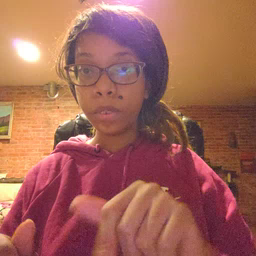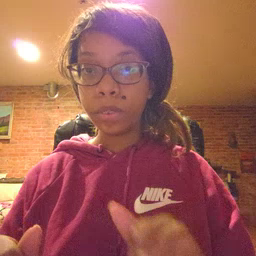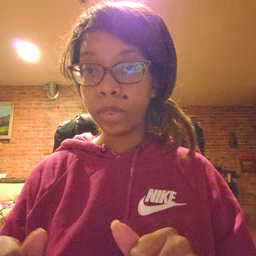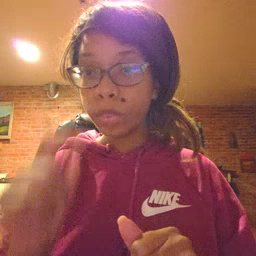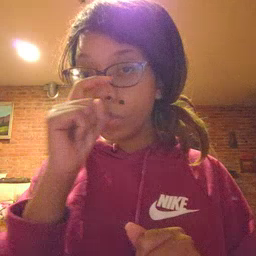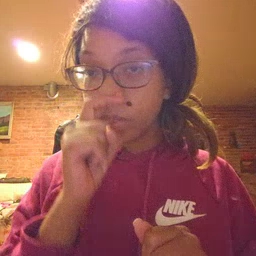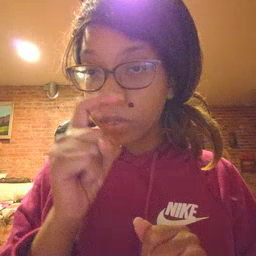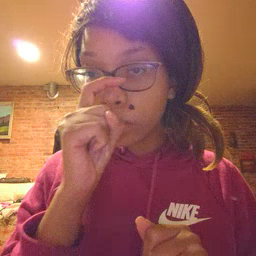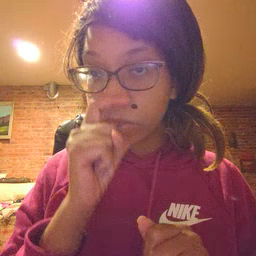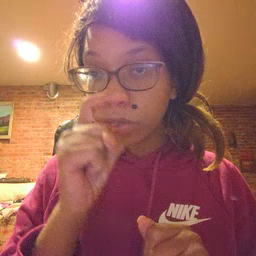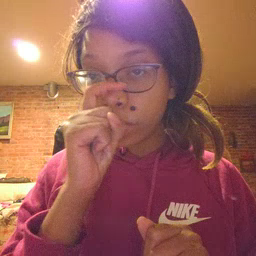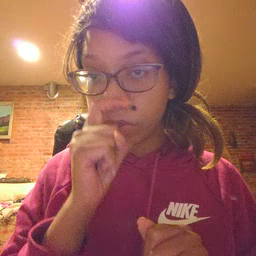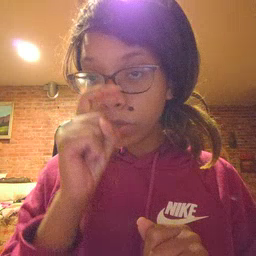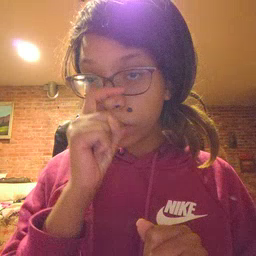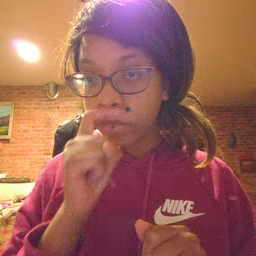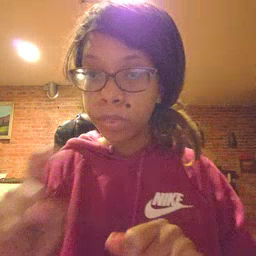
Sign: doll